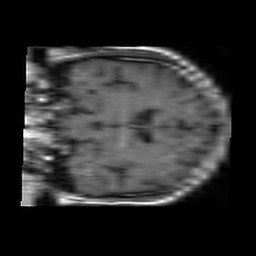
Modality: T1w
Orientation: coronal
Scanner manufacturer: philips
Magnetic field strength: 1.5 T
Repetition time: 0.45 s
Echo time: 0.015 s